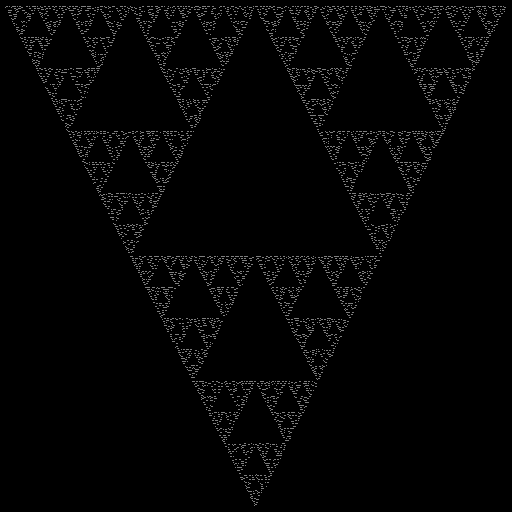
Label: sierpinski_gasket